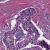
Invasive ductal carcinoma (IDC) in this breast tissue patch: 0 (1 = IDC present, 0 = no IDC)